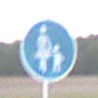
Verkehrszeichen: Gehweg
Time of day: SunriseSunset
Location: Outdoor (Nature)
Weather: PartlyCloudy
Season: NotSpecified
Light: Natural